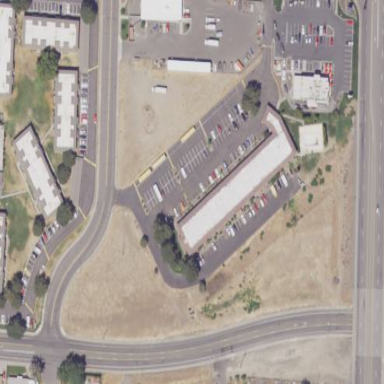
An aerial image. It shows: Building that is motel.